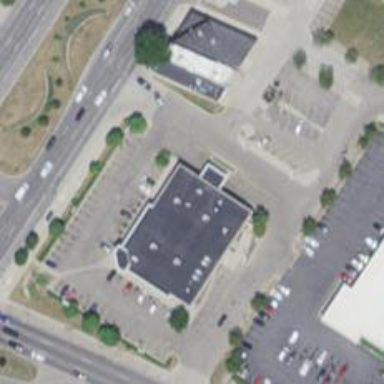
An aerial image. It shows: Pharmacy providing healthcare services.